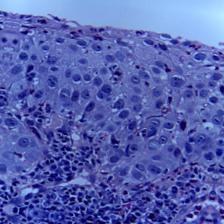
Diagnosis: OSCC